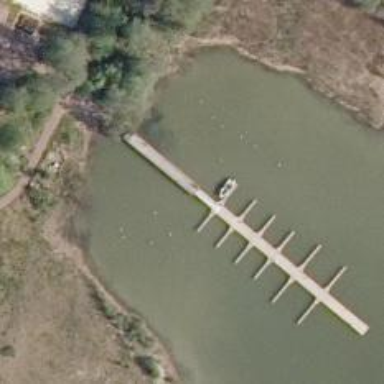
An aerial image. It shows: Pier with mooring facilities.